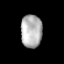
Tissue: prostate
Cell type: T cells
Senescence score: 0.3021
Nuclear area (px): 684
Mean DAPI intensity: 178.871